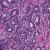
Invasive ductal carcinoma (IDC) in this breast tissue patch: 1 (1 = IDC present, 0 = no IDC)